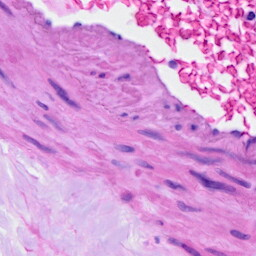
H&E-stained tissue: Ovarian